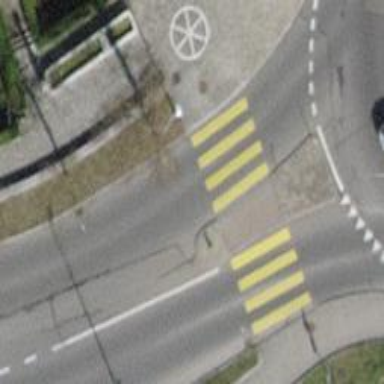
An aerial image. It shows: Uncontrolled zebra crossing with pedestrian island.